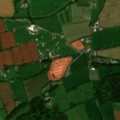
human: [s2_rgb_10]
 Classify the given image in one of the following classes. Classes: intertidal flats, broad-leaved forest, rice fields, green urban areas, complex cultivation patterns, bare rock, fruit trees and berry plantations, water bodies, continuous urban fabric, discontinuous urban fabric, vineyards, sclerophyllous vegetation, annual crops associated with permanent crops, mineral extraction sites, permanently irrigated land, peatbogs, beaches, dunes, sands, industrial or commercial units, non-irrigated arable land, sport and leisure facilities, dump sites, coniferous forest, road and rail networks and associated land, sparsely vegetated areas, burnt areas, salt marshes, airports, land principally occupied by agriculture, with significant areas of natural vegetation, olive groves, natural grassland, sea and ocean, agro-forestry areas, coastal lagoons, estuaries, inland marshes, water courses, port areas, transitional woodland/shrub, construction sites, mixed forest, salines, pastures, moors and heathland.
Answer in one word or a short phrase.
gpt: non-irrigated arable land, pastures